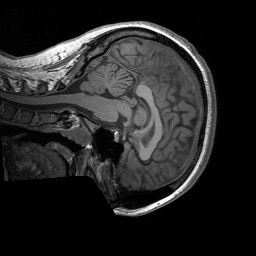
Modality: T1w
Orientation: sagittal
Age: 19
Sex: female
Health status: healthy
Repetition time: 1.9 s
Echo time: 0.00252 s